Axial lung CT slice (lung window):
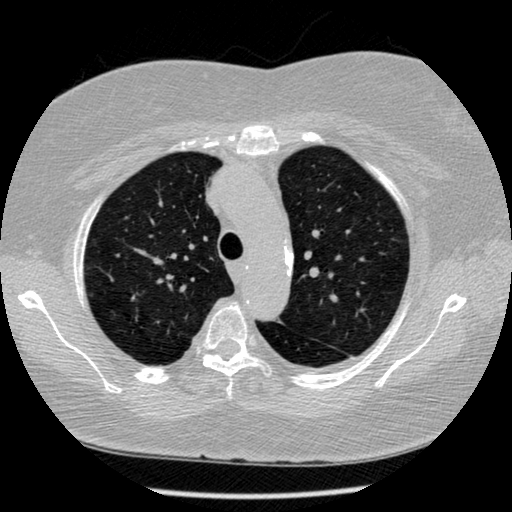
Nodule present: no